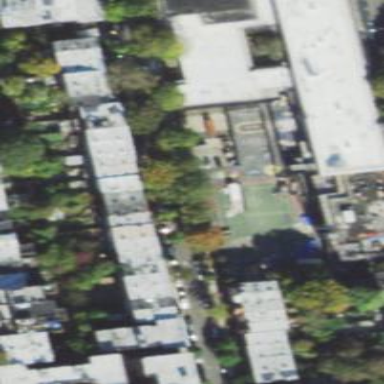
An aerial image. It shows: School.